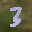
Label: 3